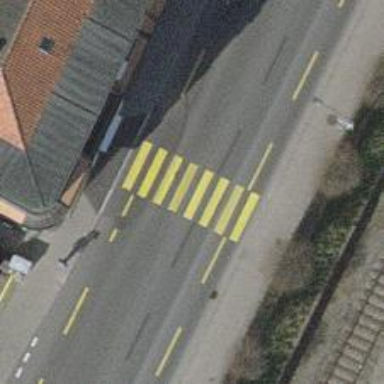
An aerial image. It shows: Zebra crossing on the road.